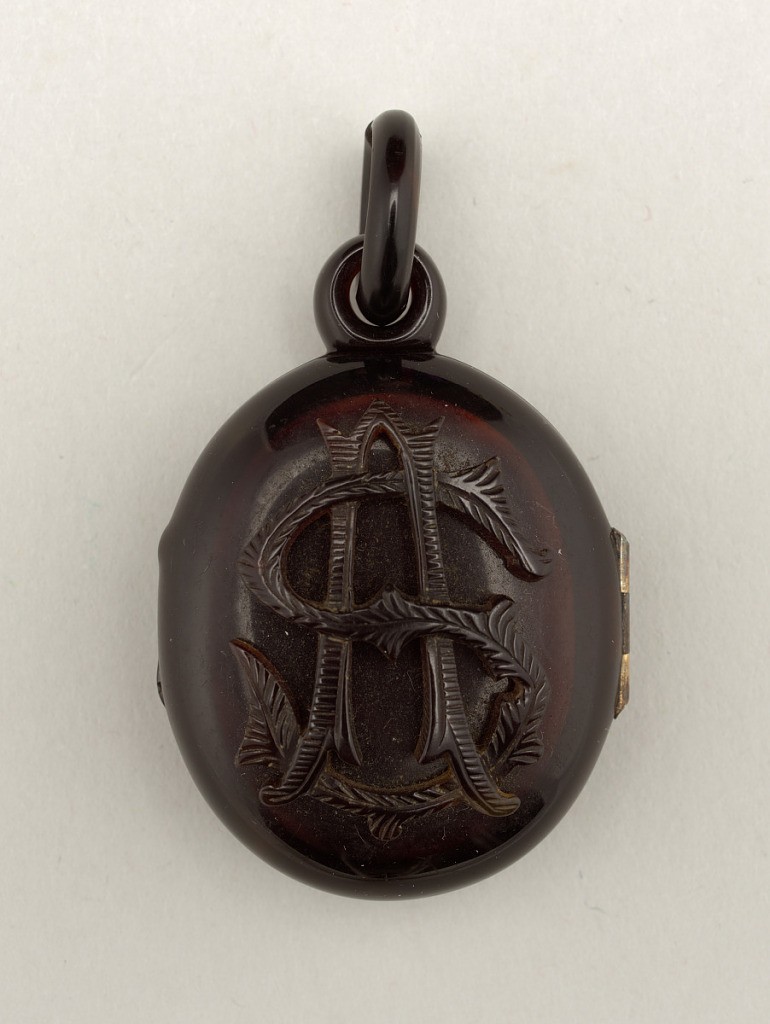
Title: Locket
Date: ca. 1880
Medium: Formed and carved tortoiseshell, metal (hinge), steel, glass
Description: Oval locket; hinged at one side; two rings at top. Inside, removeable section, glass cover on steel collet. Overlapping initials "A S" on locket.